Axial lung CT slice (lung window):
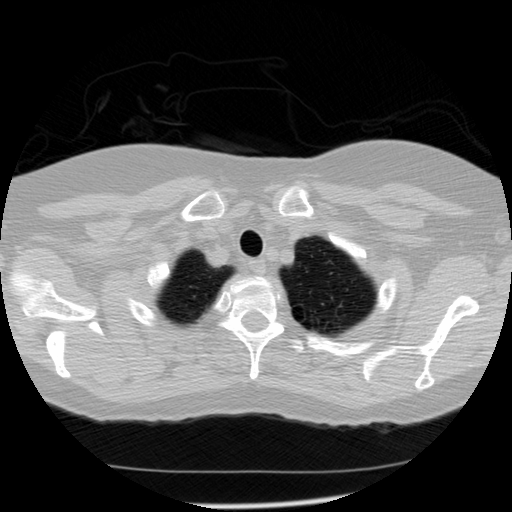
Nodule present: no